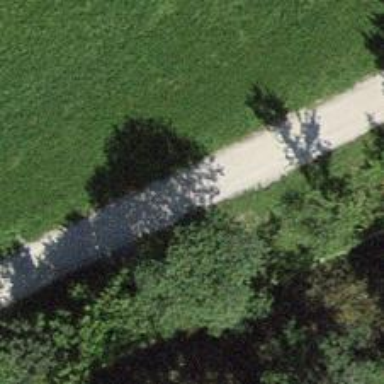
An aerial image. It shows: Gravel track with grade2 tracktype.